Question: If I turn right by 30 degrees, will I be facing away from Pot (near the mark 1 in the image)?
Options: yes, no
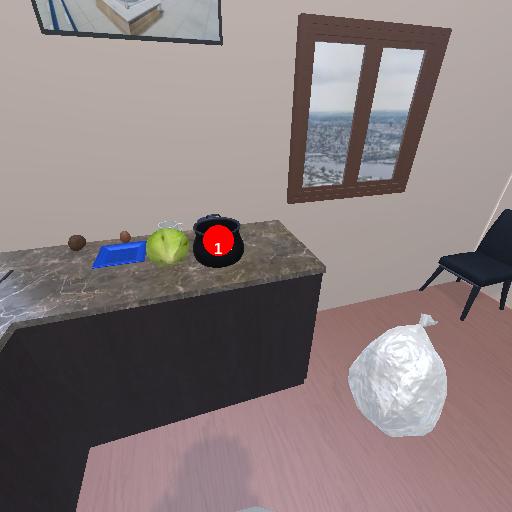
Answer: yes